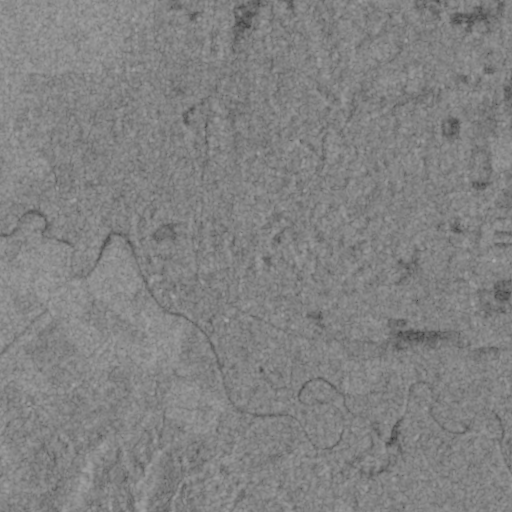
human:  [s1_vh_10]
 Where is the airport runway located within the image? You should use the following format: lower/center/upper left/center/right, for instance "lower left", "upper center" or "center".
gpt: The airport runway is located in the lower left of the image.
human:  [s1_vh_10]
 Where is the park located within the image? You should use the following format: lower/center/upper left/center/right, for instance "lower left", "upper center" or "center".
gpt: The park is located in the center left of the image.
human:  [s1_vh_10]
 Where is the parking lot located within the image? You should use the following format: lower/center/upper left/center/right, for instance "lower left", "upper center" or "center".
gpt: The parking lot is located in the lower right of the image.
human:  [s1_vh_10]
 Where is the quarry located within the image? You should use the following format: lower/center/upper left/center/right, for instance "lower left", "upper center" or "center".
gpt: The quarry is located in the center left of the image.
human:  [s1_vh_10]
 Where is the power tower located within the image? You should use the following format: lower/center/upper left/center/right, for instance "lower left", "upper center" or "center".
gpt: There is no power tower in the image.

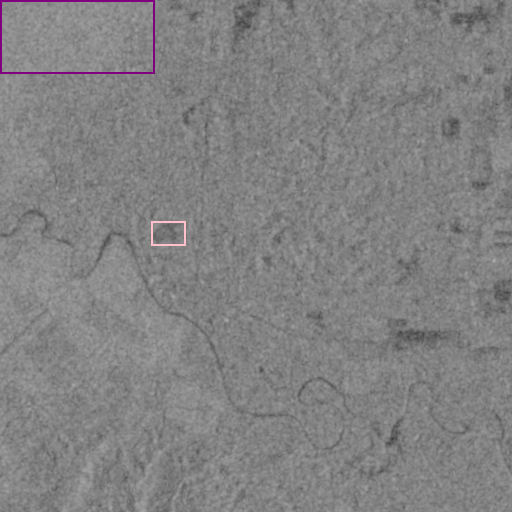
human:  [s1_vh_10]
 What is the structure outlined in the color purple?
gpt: The structure outlined in purple is a crop field.
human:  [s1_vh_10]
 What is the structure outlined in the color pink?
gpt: The structure outlined in pink is a quarry.
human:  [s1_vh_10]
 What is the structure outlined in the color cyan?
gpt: There is no cyan outline.